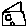
Label: house